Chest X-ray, PA view. Patient: 64 years old, sex M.
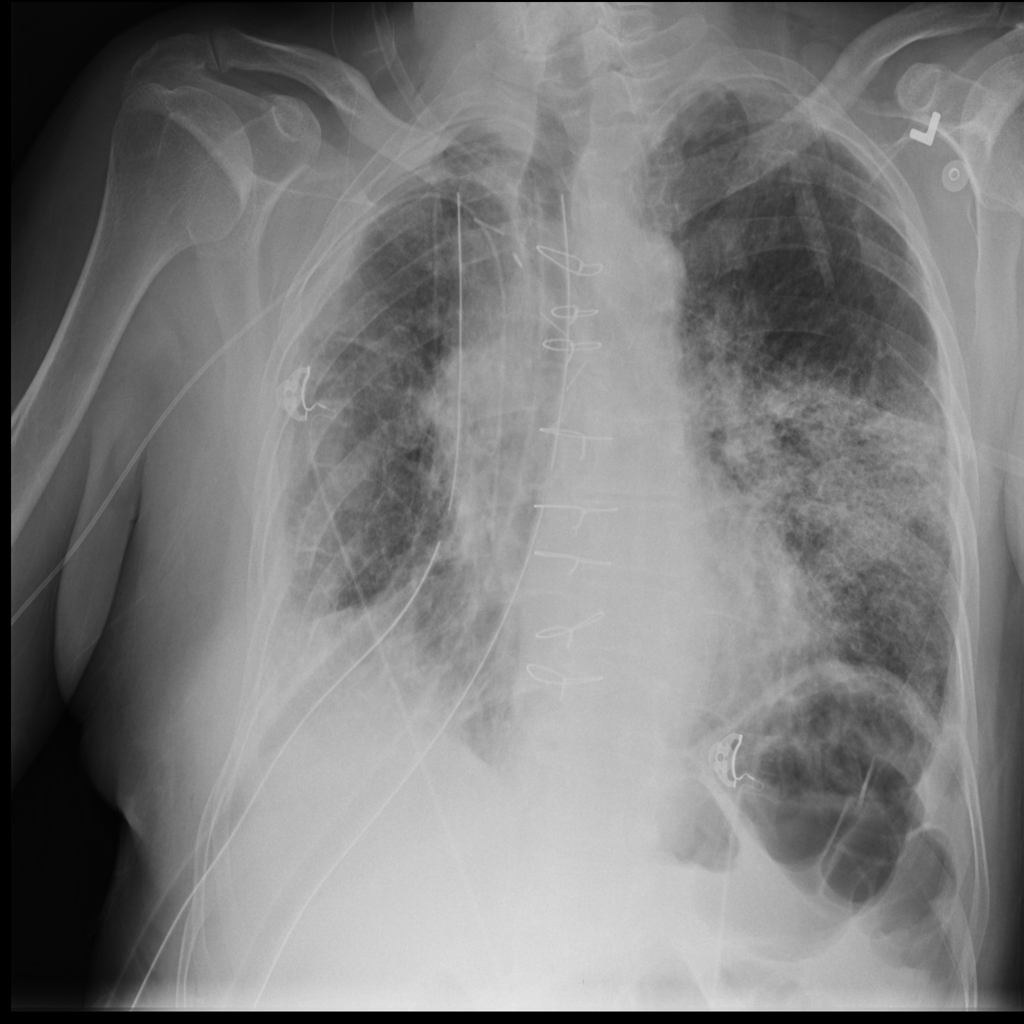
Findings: Infiltration, Pneumonia